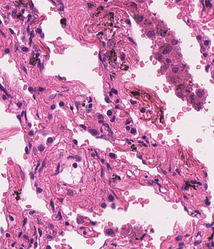
Tumor epithelial tissue: no
Tumor-associated stroma tissue: no
Normal tissue: yes